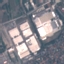
Land use / land cover: Industrial